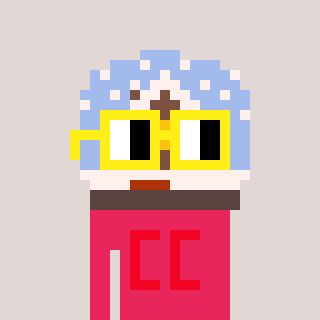
a pixel art character with square yellow glasses, a snow globe-shaped head and a redpinkish-colored body on a warm background